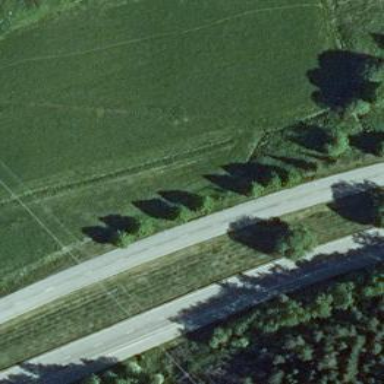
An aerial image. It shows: Asphalt trunk highway.